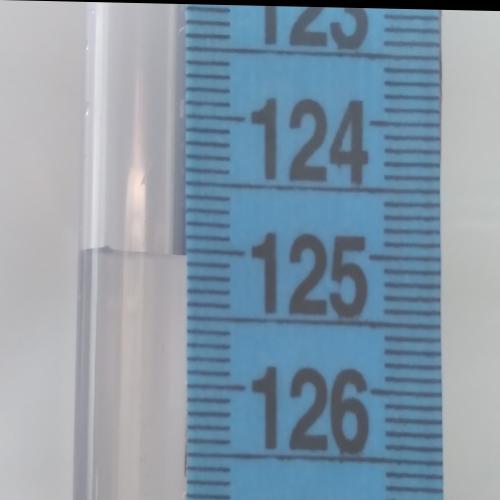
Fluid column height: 125.0 cm